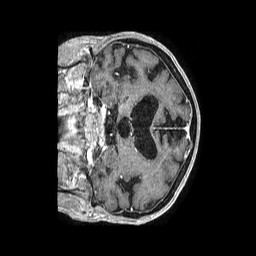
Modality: T1w
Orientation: coronal
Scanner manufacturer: philips
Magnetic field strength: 1.5 T
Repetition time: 0.007769 s
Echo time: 0.003624 s